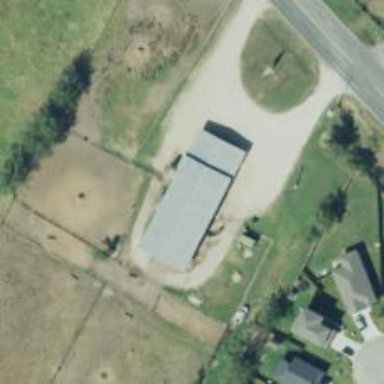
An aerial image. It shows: Veterinary facility.